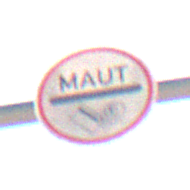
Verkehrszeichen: MautflichtigeStrecke
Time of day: MorningAfternoon
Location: Outdoor (Nature)
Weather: Clear
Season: Summer
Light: Natural